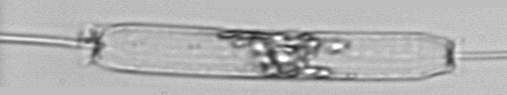
Label: Ditylum_brightwellii